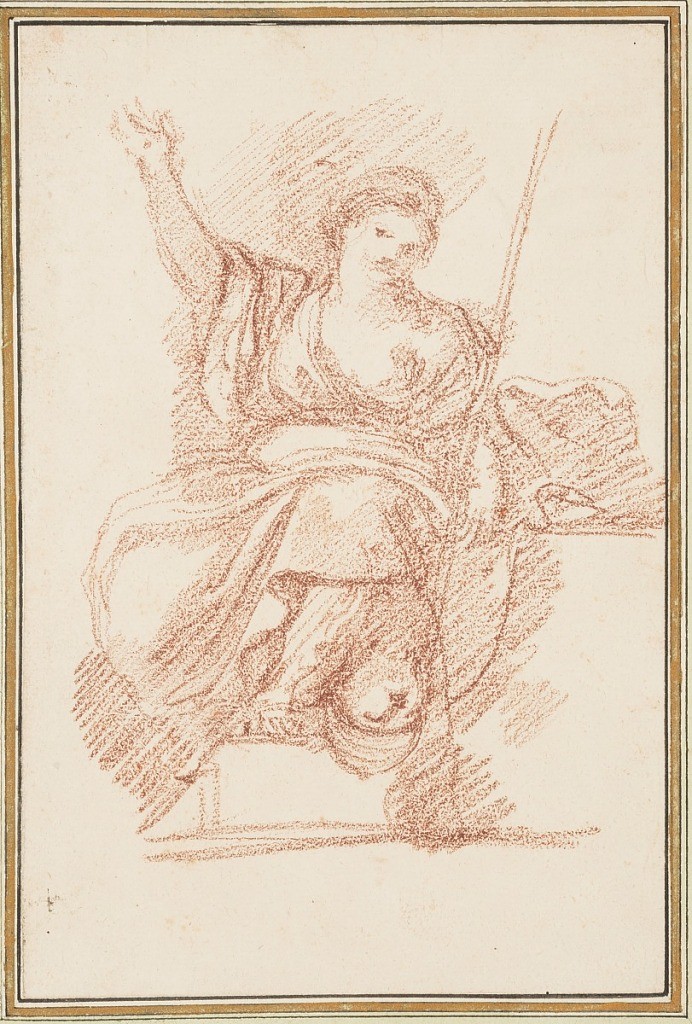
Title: Seated allegorical figure
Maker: Jean-Robert Ango, French, active in Rome 1759 –1770, d. 1773
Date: ca. 1759–70
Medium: Red chalk on paper
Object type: Drawing
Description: Seated allegorical figure with raised right arm. Study of face below, upside down.